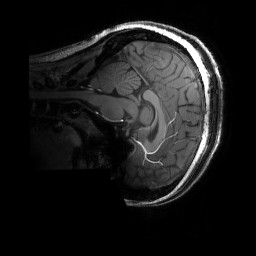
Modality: T1w
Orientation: sagittal
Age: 24
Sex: female
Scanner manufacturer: siemens
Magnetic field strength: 6.98 T
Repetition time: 3 s
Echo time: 0.00388 s